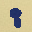
Label: 8